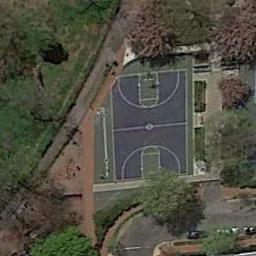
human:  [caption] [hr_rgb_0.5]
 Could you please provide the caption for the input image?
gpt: The basketball court are surrounded by some trees .

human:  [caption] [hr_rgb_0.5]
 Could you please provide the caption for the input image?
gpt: There is a basketball court in the middle of grass next to some trees .

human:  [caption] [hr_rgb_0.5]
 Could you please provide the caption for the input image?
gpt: There is a big basketball court beside the alley .

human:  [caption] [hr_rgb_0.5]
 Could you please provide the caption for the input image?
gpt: A basketball court on the lawn and some trees beside .

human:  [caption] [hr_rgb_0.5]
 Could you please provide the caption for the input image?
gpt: Many trees are near the basketball court .